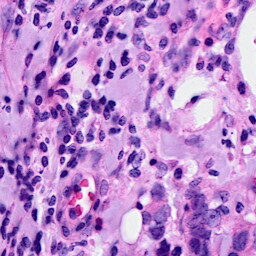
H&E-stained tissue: Breast